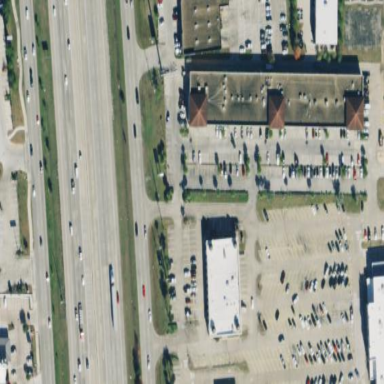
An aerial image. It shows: Retail area.